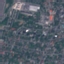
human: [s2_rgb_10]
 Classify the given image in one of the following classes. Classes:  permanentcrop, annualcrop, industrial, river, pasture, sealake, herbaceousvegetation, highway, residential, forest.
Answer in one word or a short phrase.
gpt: Residential